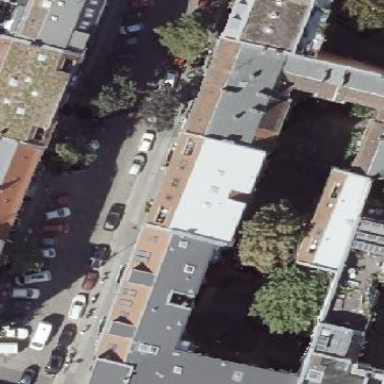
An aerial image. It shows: Residential building with quadruple saltbox roof shape.